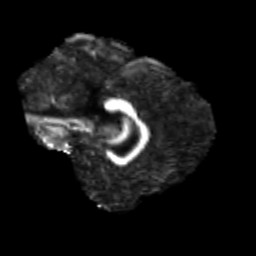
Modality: FA
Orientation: sagittal
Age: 25
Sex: male
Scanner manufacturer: siemens
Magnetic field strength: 3 T
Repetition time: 3.5 s
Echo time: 0.113 s